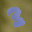
Label: 3